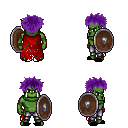
a pixel art fantasy rpg character, male body template, orc, green skin, red tattered cape, metal pants, purple bedhead hairstyle, black slippers, shield, four views (front, back, left, right), 2x2 character sprite sheet, small pixel art, hard edges, no anti-aliasing